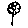
Label: flower